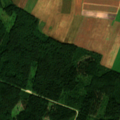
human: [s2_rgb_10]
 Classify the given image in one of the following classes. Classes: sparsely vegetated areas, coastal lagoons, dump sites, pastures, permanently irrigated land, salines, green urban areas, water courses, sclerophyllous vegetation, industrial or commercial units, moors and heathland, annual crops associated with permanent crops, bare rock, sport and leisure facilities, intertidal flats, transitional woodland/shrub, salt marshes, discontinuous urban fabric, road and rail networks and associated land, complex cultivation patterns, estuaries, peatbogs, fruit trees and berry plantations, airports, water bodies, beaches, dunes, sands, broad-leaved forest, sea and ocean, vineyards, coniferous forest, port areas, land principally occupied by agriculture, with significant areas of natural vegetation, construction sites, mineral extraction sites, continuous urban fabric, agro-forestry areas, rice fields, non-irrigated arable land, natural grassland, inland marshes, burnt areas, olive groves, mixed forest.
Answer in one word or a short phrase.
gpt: non-irrigated arable land, broad-leaved forest, coniferous forest, mixed forest